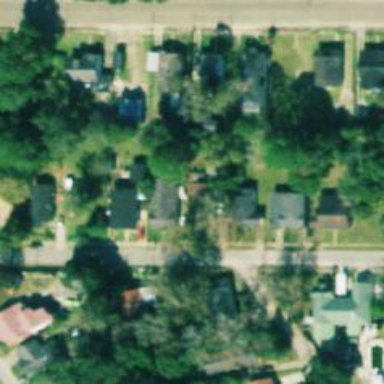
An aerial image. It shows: Residential road.